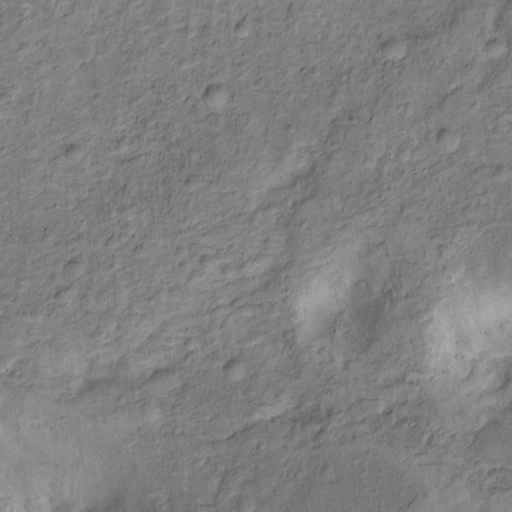
Objects detected: cone, cone, cone